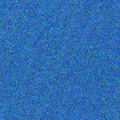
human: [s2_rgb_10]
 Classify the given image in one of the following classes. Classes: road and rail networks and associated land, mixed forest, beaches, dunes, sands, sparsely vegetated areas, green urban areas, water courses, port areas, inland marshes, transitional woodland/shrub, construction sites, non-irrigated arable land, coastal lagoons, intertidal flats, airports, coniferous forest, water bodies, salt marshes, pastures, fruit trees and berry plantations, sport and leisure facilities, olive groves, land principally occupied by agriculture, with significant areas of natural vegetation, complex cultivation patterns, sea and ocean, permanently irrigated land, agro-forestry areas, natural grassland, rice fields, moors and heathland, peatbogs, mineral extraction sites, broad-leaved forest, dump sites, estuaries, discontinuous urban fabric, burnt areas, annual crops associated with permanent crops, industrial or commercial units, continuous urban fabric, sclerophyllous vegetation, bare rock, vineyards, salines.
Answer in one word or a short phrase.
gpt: sea and ocean